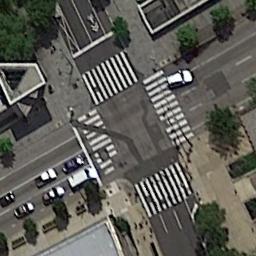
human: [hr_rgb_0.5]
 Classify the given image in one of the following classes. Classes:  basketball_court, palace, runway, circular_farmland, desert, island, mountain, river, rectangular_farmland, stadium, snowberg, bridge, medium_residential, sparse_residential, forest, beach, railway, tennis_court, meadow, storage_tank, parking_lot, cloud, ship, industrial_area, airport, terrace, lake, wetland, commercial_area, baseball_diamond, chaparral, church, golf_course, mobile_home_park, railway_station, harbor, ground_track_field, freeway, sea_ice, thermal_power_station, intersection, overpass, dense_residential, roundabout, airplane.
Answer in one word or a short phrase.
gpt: intersection